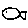
Label: fish